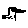
Label: bird